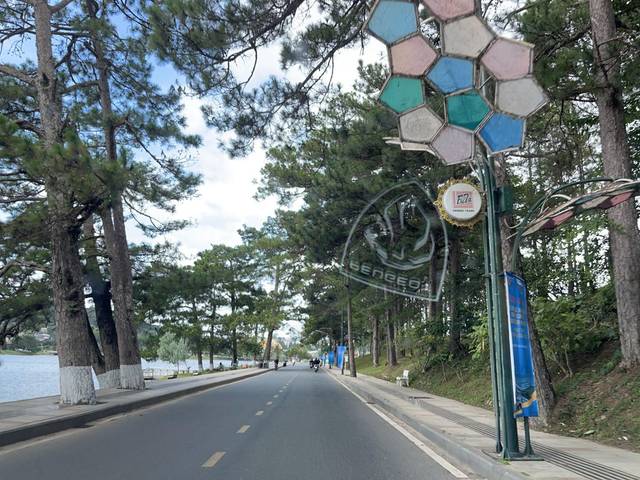
Region: Vietnam
Coordinates: 11.945, 108.448